Interaction volume radius: 10 \u00c5
Interaction volume height: 40 \u00c5
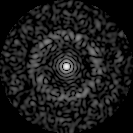
Disorder parameter: 0.8282